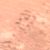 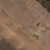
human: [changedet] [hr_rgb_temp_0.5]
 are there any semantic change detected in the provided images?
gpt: Many houses have been realized.